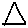
Label: triangle